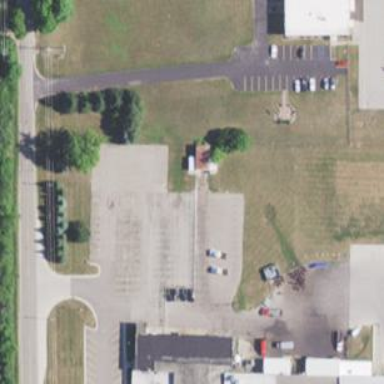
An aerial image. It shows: Asphalt parking area.